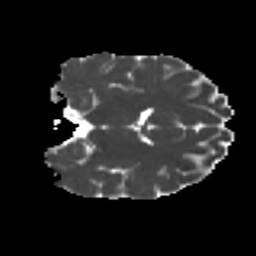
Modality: MD
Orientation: coronal
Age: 28
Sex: female
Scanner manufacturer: ge
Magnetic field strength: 3 T
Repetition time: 7.8 s
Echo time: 0.0606 s